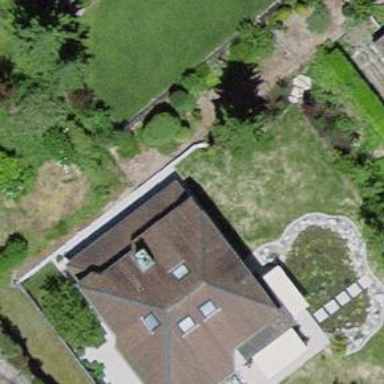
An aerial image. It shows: Detached building with hipped roof shape.